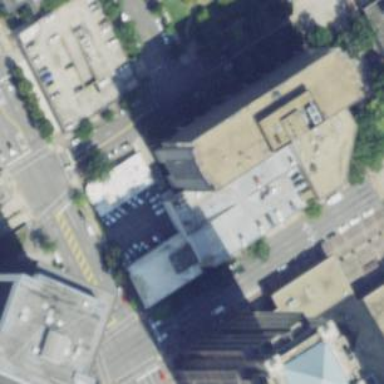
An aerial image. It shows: Multi-storey parking building.